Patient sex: M
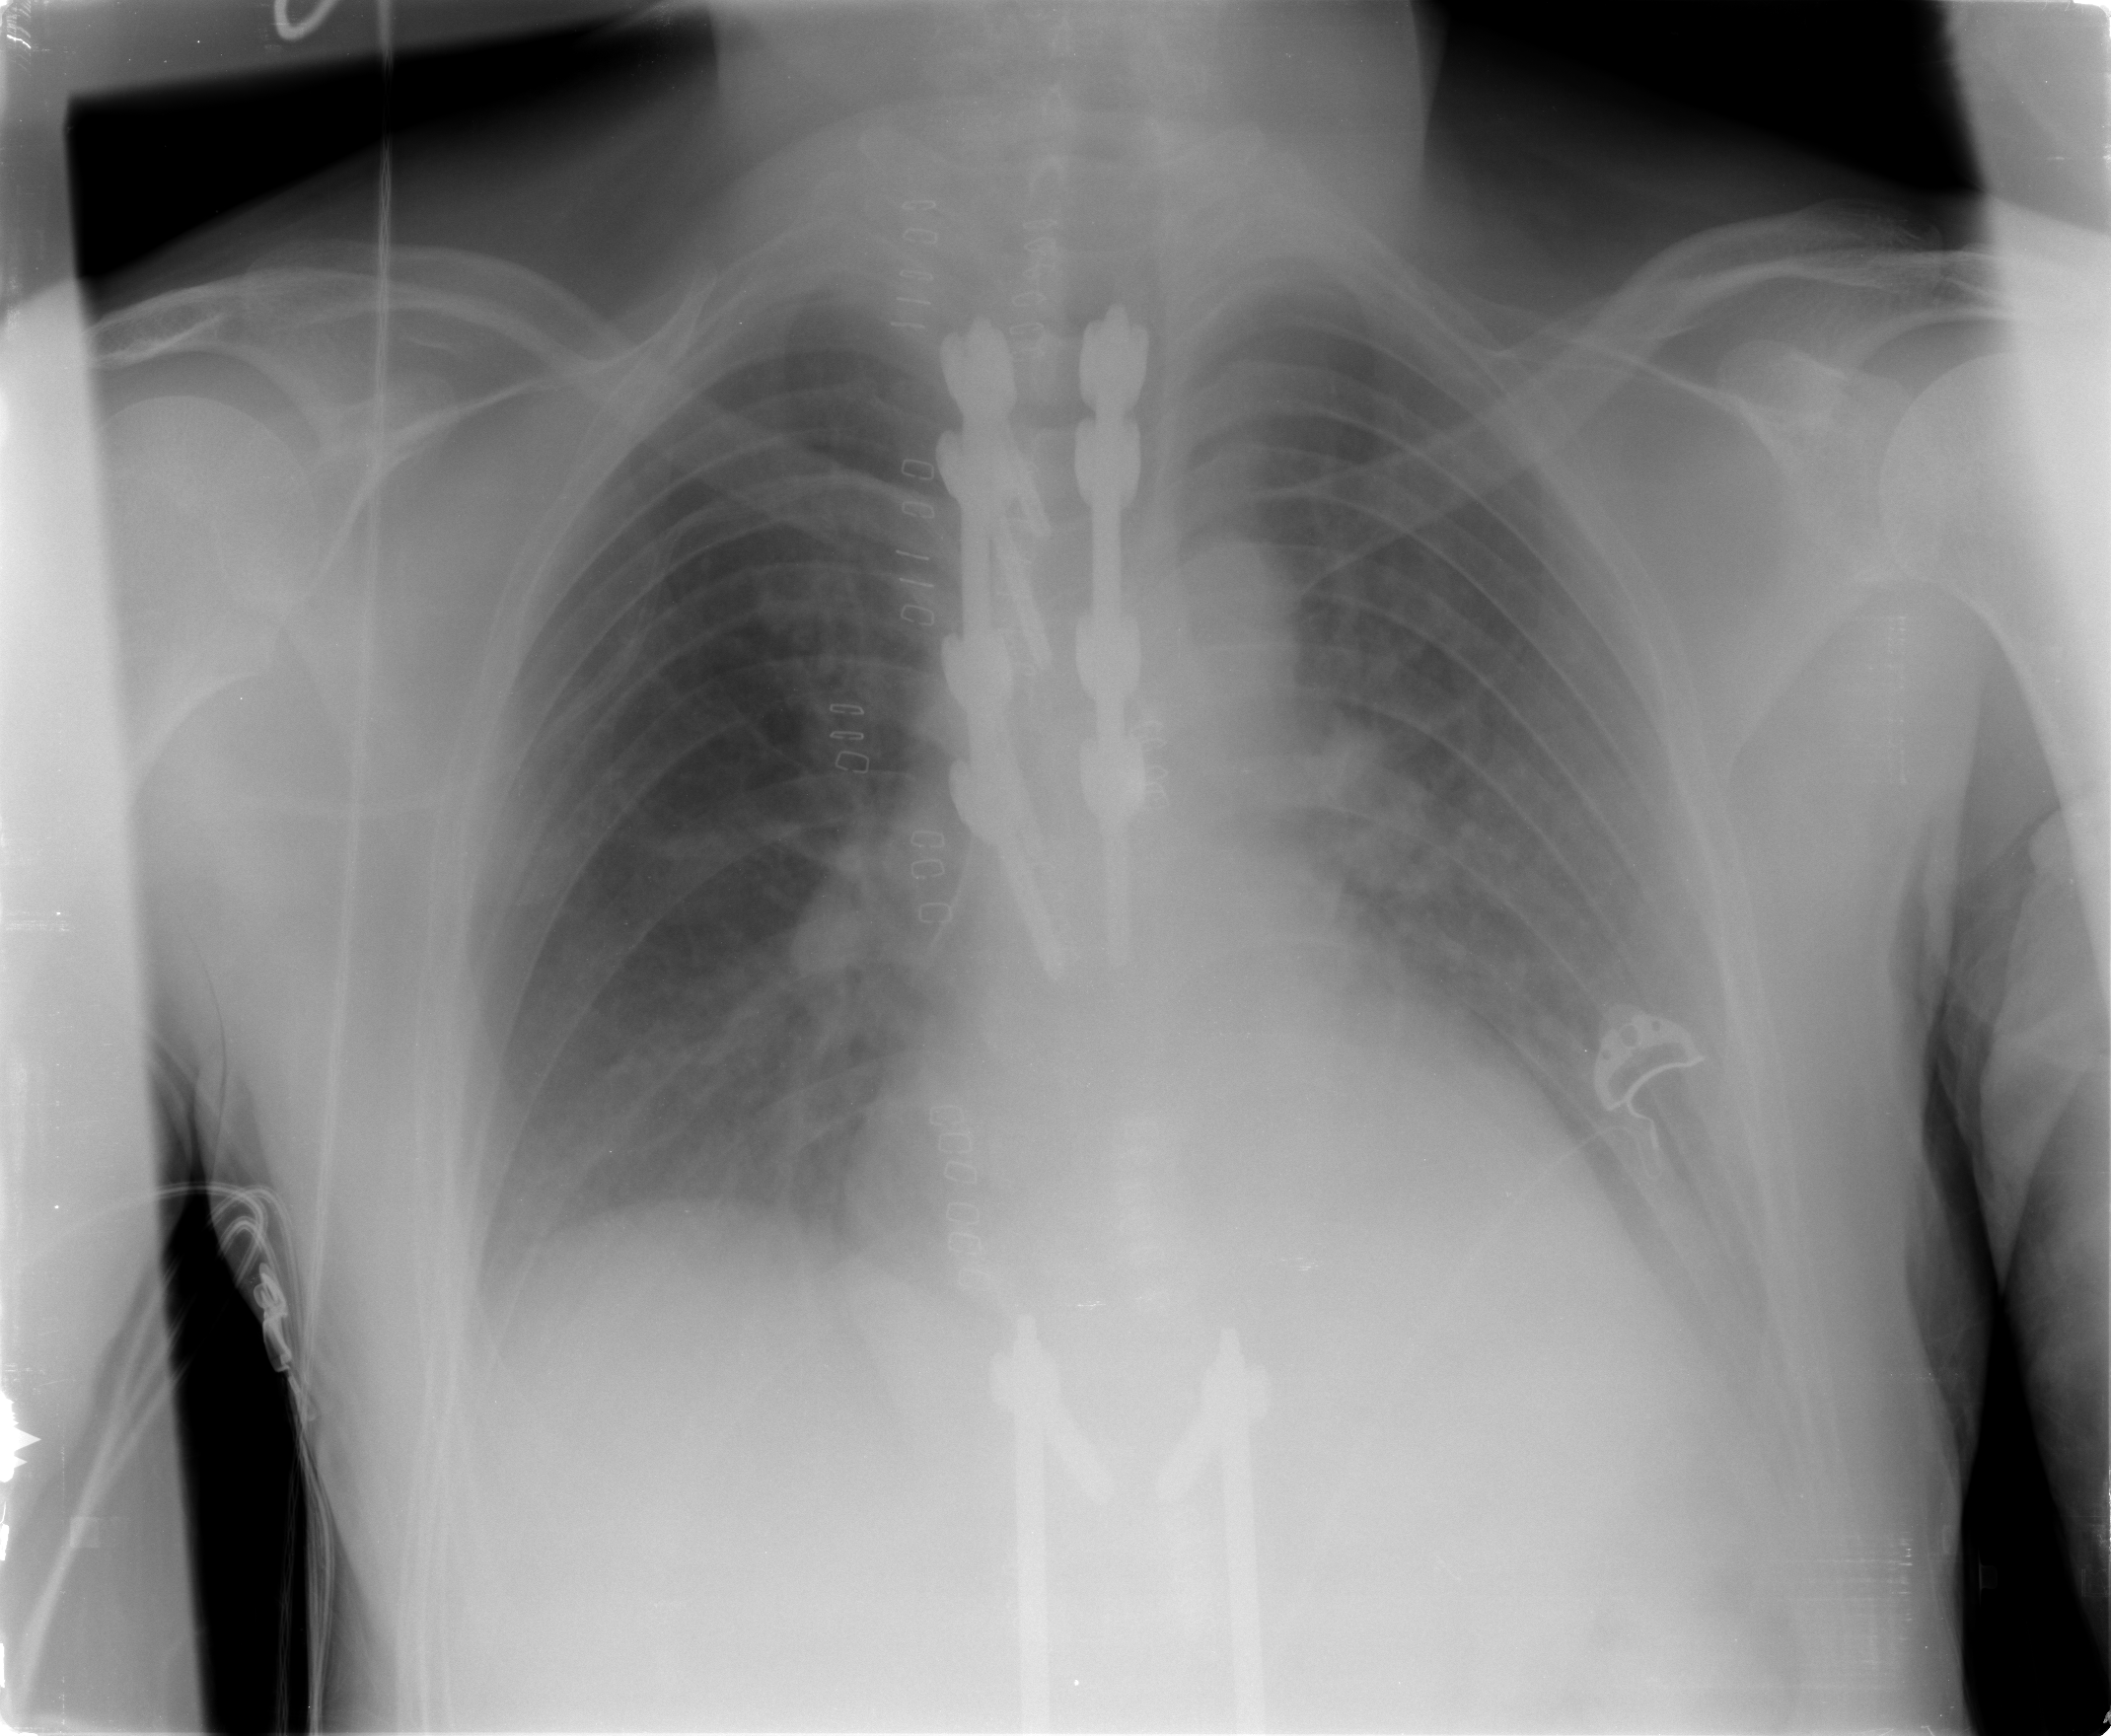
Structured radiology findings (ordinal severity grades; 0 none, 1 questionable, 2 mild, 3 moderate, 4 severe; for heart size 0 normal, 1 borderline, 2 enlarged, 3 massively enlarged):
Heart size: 1
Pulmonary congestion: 2
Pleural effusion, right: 0
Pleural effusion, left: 2
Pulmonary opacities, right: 2
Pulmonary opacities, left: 2
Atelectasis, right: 0
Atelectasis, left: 0